Chest X-ray. View position: PA
Patient age: 58
Patient sex: M
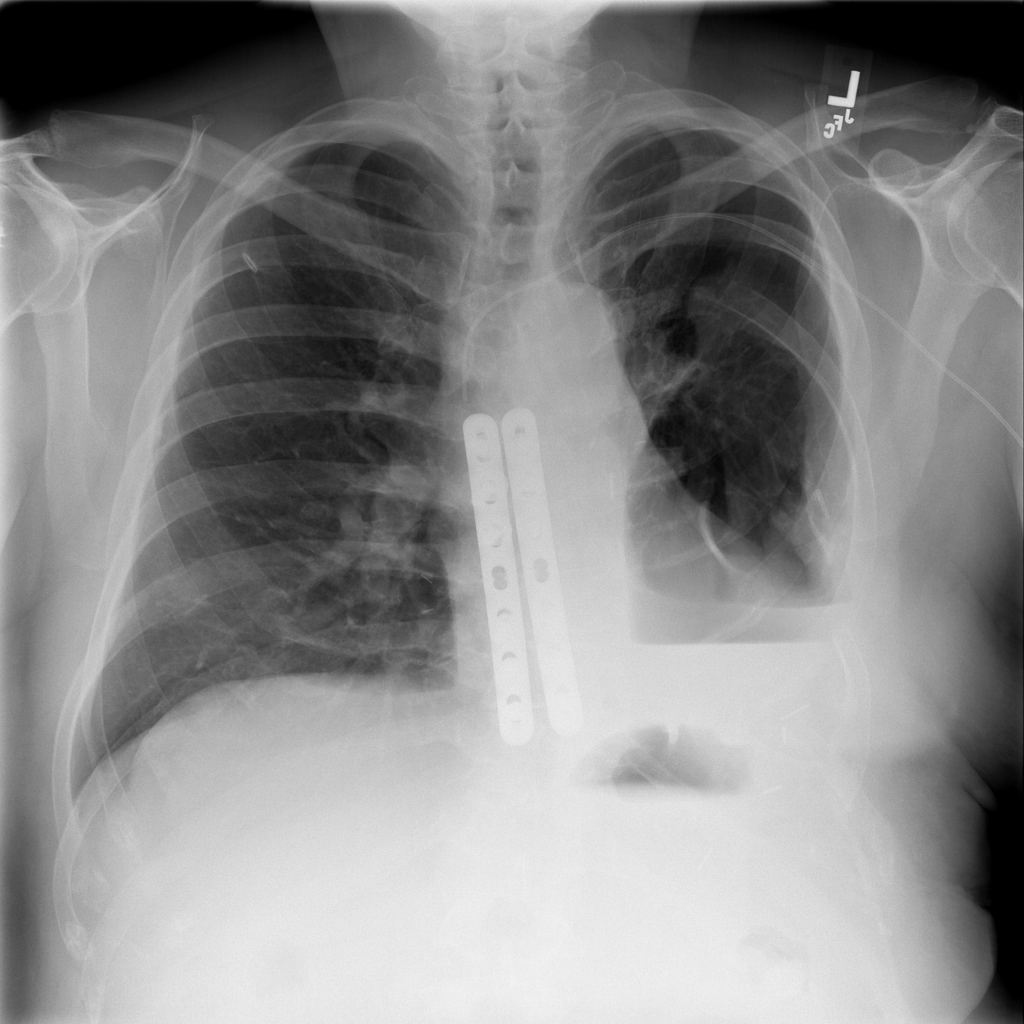
Finding: Pneumothorax